Question: I am trying to plot telemetry data from an RC vehicle (not being specific because I want to apply this code for all kinds of projects, currently a rocket) to a computer using serial port. I want to show the COM port selection, connection status, and all kinds of data in labels and plots.
I am trying to use pyqtgraph but it is only allowing me to place a single plot filling my window.
How do I go about making a window that has multiple plots and labels in the same window?
This is my code so far.
'''
#includes
import sys
import serial
import atexit
import numpy as np
import pyqtgraph as pg
from pyqtgraph import PlotWidget, plot
from PyQt5 import QtWidgets
from PyQt5.QtWidgets import QApplication, QMainWindow
from PyQt5.QtCore import QTimer
from serial.tools.list_ports import comports
from time import sleep
#Beginning of code
class window(QMainWindow):
def __init__(self):
super().__init__()
self.initUI()
def initUI(self):
#Serial port object
self.serialPort = serial.Serial()
#Main window object
self.setGeometry(100, 300, 500, 500)
self.setWindowTitle("Rocket Telemetry")
#Available COMs label object
self.lbl1 = QtWidgets.QLabel(self)
self.lbl1.move(5,0)
self.lbl1.setText("Available COMS")
#Serial Port status label object
self.lbl2 = QtWidgets.QLabel(self)
self.lbl2.move(200,0)
#COM ports drop down list combo box object
self.cbox_coms = QtWidgets.QComboBox(self)
self.cbox_coms.move(85,0)
#Plot objects
self.plots = pg.GraphicsLayoutWidget(self)
# Some random data for scatter plot
x = np.random.normal(size=1000)
y = np.random.normal(size=1000)
# Add subplots
plot1 = self.plots.addPlot(x=x, y=y, pen=None, symbol='x', row=0, col=0, title="Plot @ row 1, column 1")
plot2 = self.plots.addPlot(x=x, y=y, pen=None, symbol='x', row=0, col=1, title="Plot @ row 1, column 2")
plot3 = self.plots.addPlot(x=x, y=y, pen=None, symbol='x', row=0, col=2, title="Plot @ row 1, column 3")
plot4 = self.plots.addPlot(x=x, y=y, pen=None, symbol='x', row=1, col=0, title="Plot @ row 2, column 1")
plot5 = self.plots.addPlot(x=x, y=y, pen=None, symbol='x', row=2, col=0, title="Plot @ row 3, column 1")
# self.pg_layout.showMaximized()
#Show the main page maximized
self.showMaximized()
#If the user has not chosen an option for COM Port or has chosen "Disconnect", the the COM Port lists will be updated. otherwise, go to opening the serial port
def updateComPorts(self):
if self.cbox_coms.currentIndex() <= 0:
print("Updating COM Ports")
self.lbl2.setText("Disconnected!")
self.cbox_coms.clear()
self.cbox_coms.addItem("Disconnect")
for port in comports():
self.cbox_coms.addItem(port.name)
QTimer.singleShot(1000,self.updateComPorts)
else:
QTimer.singleShot(1,self.checkSerialCom)
#Serial port opening and closing takes place here
def checkSerialCom(self):
#If the serial port is open, check if the user wants to disconnect and close the serial port or if they want to change the serial port COM port
if self.serialPort.is_open:
if self.cbox_coms.currentText() == "Disconnect":
print("Closing Serial Port")
self.serialPort.close()
self.lbl2.setText("Disconnected!")
QTimer.singleShot(1000,self.updateComPorts)
elif self.serialPort.port != self.cbox_coms.currentText():
print("Changing Serial Port")
self.serialPort.close()
self.serialPort.port = self.cbox_coms.currentText()
self.serialPort.baudrate = 115200
self.serialPort.open()
print("Opening Serial Port at", self.serialPort.port)
while not self.serialPort.is_open:
print("Serial port is not open yet")
sleep(1)
self.lbl2.setText("Connected!")
QTimer.singleShot(1,self.readSerialData)
else:
QTimer.singleShot(1,self.readSerialData)
else:
if self.cbox_coms.currentText() == "Disconnect":
self.lbl2.setText("Disconnected!")
QTimer.singleShot(1000,self.updateComPorts)
else:
self.serialPort.port = self.cbox_coms.currentText()
self.serialPort.baudrate = 115200
self.serialPort.open()
print("Opening Serial Port at", self.serialPort.port)
while not self.serialPort.is_open:
print("Serial port is not open yet")
sleep(1)
self.lbl2.setText("Connected!")
QTimer.singleShot(1,self.readSerialData)
#Read serial data
def readSerialData(self):
if self.serialPort.is_open and self.serialPort.in_waiting:
print(self.serialPort.read())
QTimer.singleShot(1,ex.updateUIObjects)
#Update UI objects with new data
def updateUIObjects(self):
QTimer.singleShot(1,ex.updateComPorts)
print("
Program Started
")
#main
if __name__ == '__main__':
app = QApplication(sys.argv)
ex = window()
QTimer.singleShot(1,ex.updateComPorts)
sys.exit(app.exec_())
'''

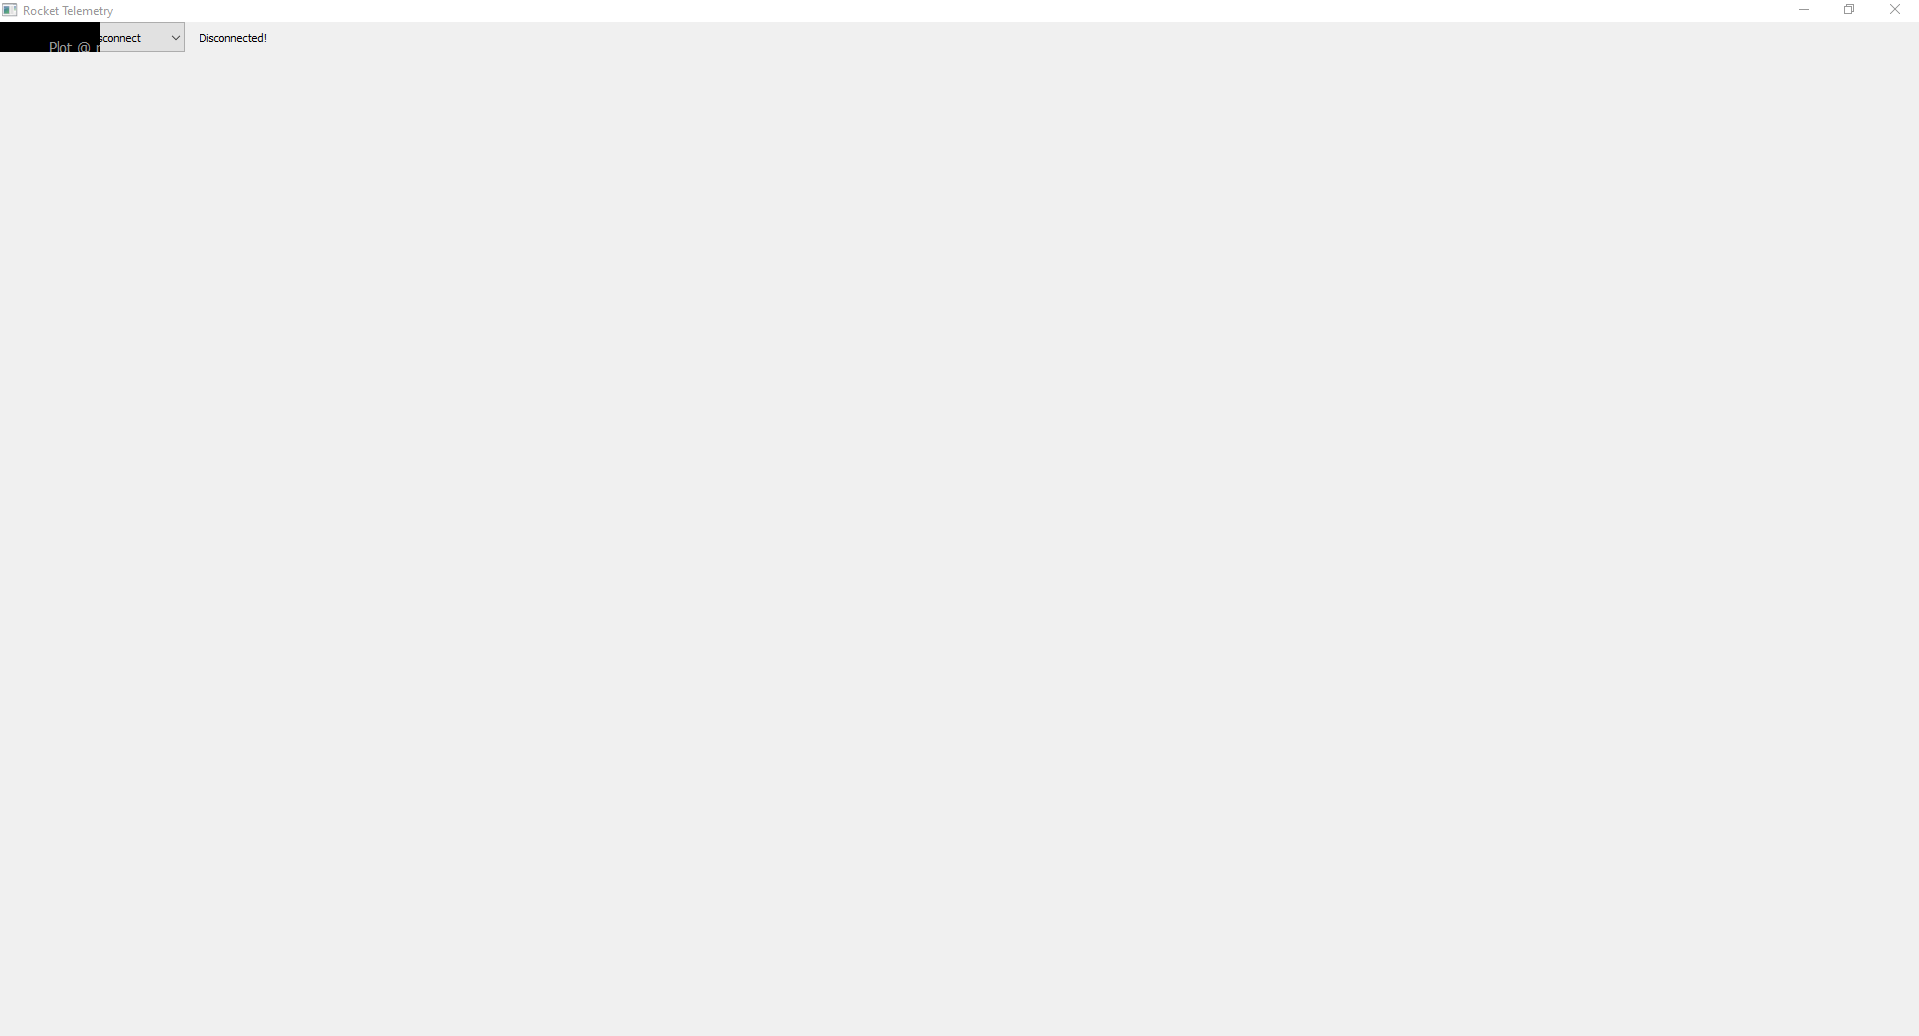
Answer: To answer Your question, You need to gather some knowledge about layouts and element positioning.
In Your example, You are not using any layouts, only moving widgets to fixed positions in pixels. This approach might work for very limited cases, but it's strongly recommended to use Layouts.
Here is some <URL> to it.
This will help You to make Your GUI look consistent in different windows sizes. As opposite to Your current approach, where You have to maximize Your windows size to see all the elements.
What if someone running Your app at resolution of only 800 x 600 pixels, while Your elements occupies 1024 x 768 screen size?
They simply won't fit to that screen.
Also have a look at very nice <URL>, which simplify the whole process of user interface creation.
To help You in Your current situation, You must again position Your plots and resize them, as they are not inside any layout.
So just as You did with Your label and Combobox, set position and size of Your plots:
'''
self.plots.move(0, 35)
self.plots.resize(1024, 768)
'''
This will move plots to pixel [ x=0, y=35 ] and resize them to 1024px x 768x pixels.